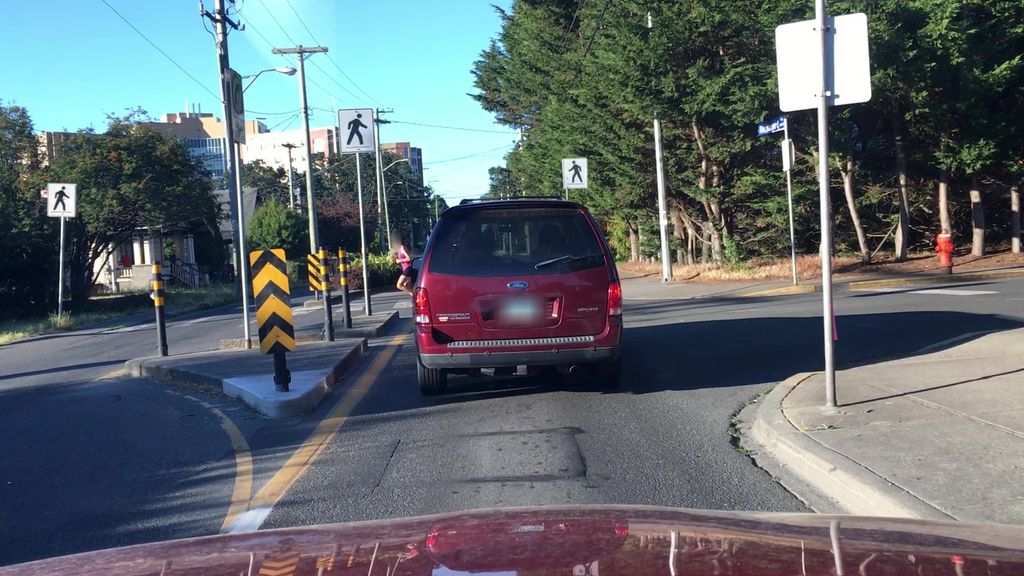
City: victoria